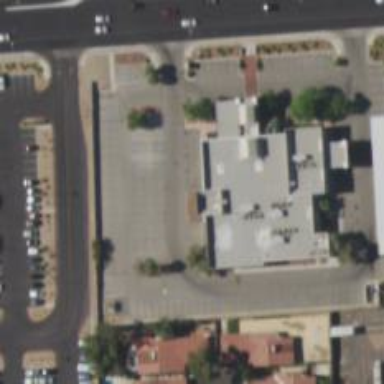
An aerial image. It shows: Healthcare clinic.